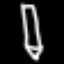
Label: pencil